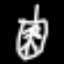
Label: leaf